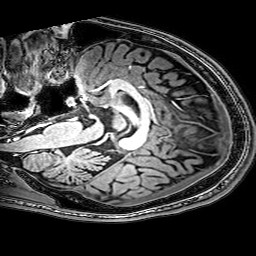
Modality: T1w
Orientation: sagittal
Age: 25
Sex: male
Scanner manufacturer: philips
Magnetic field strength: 3 T
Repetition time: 0.009 s
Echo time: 0.00351 s